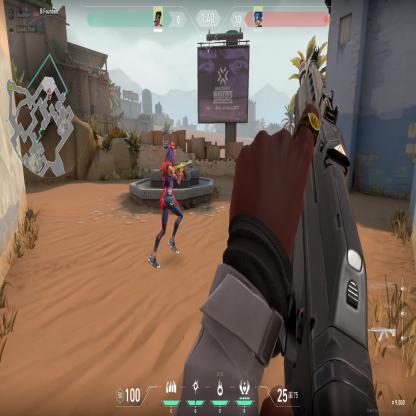
Label: enemy